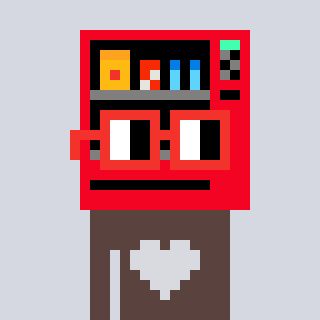
a pixel art character with square red glasses, a vending machine-shaped head and a darkbrown-colored body on a cool background